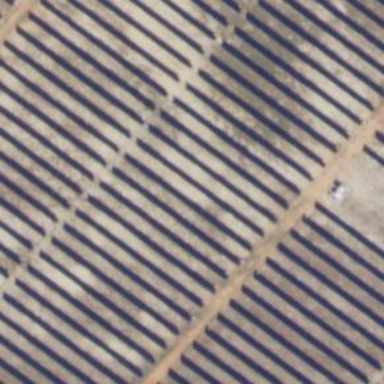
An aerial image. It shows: Solar power generator utilizing photovoltaic technology with solar photovoltaic panels.